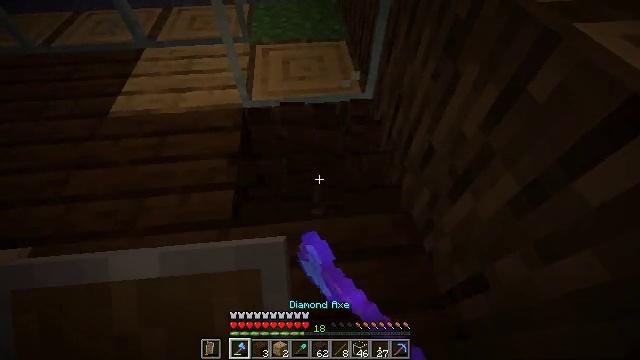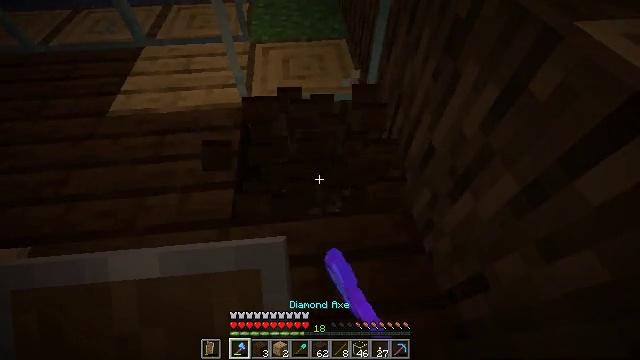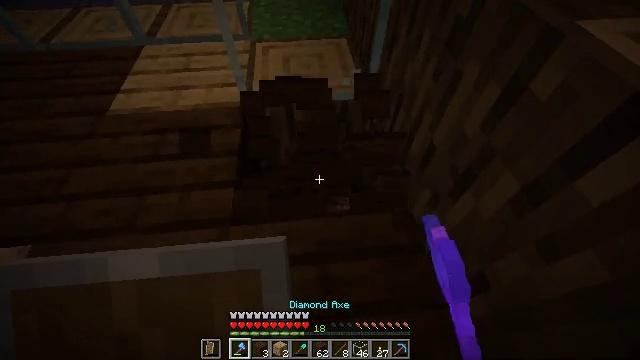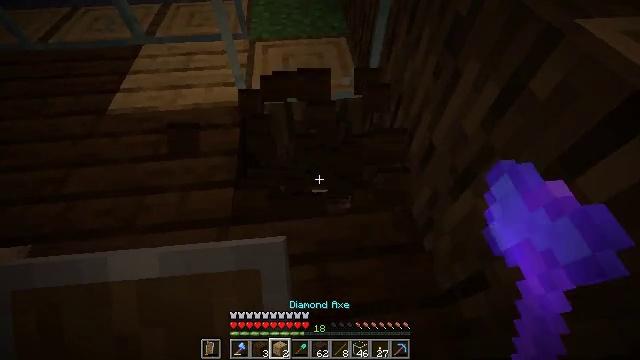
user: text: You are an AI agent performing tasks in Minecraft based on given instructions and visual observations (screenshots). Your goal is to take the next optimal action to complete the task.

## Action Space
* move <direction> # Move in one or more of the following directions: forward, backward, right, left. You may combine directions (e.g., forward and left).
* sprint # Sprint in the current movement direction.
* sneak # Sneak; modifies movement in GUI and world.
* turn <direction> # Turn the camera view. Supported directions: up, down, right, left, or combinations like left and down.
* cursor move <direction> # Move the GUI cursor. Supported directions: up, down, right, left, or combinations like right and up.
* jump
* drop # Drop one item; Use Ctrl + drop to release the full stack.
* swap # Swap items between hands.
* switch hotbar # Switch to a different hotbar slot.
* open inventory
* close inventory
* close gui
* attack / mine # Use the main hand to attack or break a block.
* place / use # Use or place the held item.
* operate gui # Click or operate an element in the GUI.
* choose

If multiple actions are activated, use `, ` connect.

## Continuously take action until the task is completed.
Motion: motion action
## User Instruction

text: Break the existing dark oak planks.
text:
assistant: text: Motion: sneak, attack / mine
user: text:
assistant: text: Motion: sneak, attack / mine
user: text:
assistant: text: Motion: sneak, attack / mine, switch to hotbar 3
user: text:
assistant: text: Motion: sneak, switch to hotbar 3